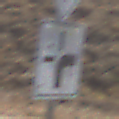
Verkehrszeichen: VerlaufVorfahrtsstrasse3
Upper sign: Vorfahrtsstrasse
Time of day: Midday
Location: Outdoor (RoadRail)
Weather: Clear
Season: Summer
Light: Natural